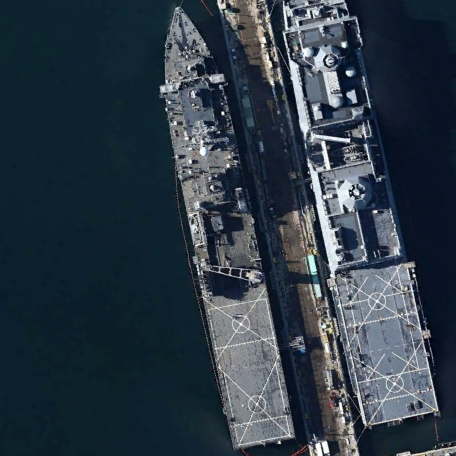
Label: combat